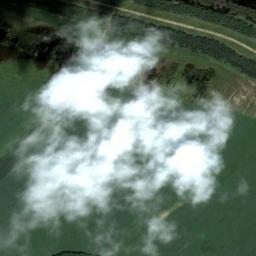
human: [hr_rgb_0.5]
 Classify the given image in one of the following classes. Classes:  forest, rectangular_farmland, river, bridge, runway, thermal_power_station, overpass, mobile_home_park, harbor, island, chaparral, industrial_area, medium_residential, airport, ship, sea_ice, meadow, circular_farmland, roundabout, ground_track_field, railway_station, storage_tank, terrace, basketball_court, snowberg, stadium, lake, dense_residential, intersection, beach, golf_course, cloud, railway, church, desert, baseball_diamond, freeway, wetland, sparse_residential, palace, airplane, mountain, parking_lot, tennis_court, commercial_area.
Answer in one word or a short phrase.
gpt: cloud